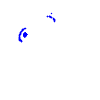
Particle: pion